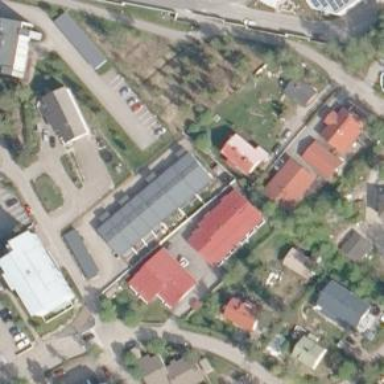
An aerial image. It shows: Terrace building.